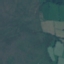
Label: Pasture